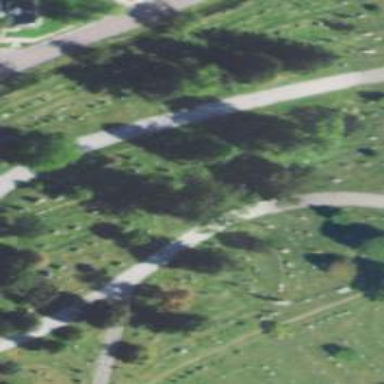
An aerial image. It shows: Cemetery.